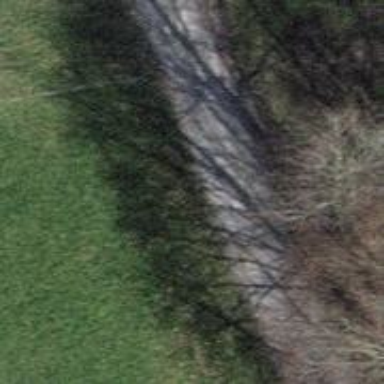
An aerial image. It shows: Gravel track.